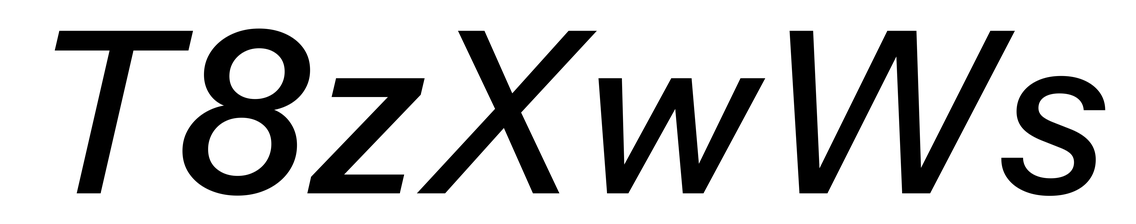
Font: InstrumentSans-Italic_Medium_Italic